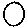
Label: circle